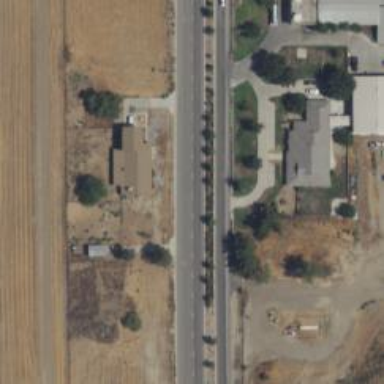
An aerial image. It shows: Secondary road with asphalt surface.